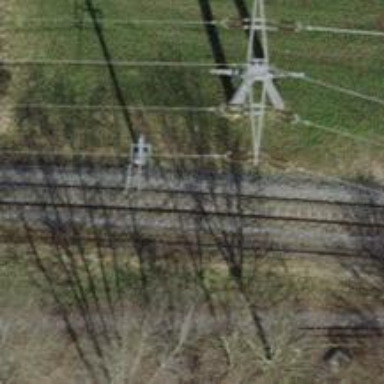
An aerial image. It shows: Concrete power pole.